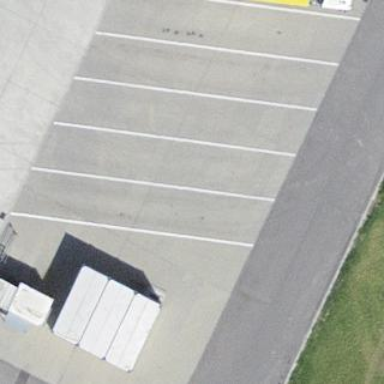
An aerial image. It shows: Parking area.